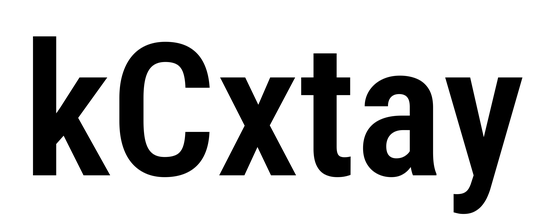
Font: Roboto_Condensed_SemiBold